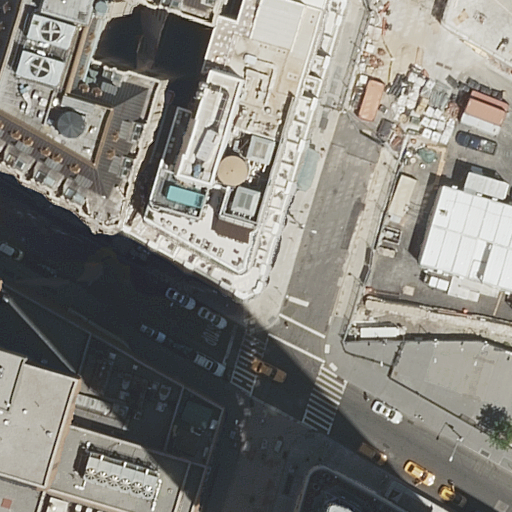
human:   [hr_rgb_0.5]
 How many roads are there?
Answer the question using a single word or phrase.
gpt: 4

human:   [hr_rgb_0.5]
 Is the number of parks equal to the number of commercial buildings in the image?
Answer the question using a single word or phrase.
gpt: no

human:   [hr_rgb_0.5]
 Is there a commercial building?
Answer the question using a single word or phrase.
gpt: no

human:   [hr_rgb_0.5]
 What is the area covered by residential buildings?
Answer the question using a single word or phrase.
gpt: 4237m2

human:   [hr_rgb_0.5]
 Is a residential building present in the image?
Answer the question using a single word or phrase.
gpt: yes

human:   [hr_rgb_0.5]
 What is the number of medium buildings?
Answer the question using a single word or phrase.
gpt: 1

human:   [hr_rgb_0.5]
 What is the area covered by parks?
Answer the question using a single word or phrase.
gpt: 202m2

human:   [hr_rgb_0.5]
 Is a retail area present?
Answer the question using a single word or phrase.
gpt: yes

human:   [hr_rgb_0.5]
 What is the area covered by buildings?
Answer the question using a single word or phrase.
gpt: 4237m2

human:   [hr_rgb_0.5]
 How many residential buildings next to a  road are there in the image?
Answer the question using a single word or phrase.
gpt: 4

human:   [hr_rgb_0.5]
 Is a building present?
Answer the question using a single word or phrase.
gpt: yes

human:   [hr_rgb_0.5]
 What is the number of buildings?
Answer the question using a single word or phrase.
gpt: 4

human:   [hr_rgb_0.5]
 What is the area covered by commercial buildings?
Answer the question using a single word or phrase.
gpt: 0m2

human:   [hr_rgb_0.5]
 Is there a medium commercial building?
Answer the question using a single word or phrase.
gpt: no

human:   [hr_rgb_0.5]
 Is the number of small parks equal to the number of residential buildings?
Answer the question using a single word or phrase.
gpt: no

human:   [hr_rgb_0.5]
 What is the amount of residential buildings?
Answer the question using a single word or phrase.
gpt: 4

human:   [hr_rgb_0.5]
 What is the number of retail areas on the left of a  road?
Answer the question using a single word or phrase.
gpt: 0

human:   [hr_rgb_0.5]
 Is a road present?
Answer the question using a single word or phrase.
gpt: yes

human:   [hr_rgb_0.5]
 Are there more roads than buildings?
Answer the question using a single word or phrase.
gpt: no

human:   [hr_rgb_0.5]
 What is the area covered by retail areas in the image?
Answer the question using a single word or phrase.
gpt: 0m2

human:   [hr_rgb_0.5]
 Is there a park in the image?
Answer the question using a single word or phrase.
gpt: yes

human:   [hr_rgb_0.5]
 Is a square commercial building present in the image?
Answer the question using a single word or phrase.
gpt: no

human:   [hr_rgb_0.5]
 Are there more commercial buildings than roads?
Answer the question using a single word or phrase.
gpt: no

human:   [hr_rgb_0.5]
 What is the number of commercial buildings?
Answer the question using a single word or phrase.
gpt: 0

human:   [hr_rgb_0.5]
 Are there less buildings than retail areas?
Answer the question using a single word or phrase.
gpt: no

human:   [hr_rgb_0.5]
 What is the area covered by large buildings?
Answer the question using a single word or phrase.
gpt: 4128m2

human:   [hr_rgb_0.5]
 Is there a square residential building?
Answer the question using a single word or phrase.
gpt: no

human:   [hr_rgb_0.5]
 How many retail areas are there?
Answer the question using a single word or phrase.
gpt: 1

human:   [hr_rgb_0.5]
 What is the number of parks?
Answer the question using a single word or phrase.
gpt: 2

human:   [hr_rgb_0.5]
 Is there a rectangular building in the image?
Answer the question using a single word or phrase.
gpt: yes

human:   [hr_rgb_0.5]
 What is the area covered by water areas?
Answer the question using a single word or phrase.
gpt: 0m2

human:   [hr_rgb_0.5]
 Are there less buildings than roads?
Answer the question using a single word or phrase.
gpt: no

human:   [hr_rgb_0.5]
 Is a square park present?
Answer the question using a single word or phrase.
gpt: no

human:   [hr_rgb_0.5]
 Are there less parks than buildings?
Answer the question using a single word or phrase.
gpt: yes

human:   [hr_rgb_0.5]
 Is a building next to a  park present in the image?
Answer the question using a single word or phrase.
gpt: yes

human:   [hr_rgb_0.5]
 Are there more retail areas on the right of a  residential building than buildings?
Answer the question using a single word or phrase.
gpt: no

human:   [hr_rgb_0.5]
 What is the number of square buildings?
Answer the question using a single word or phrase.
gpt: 0

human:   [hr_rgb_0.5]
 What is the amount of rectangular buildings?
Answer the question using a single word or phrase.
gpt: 1

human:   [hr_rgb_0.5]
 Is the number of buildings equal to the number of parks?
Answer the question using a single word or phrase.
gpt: no

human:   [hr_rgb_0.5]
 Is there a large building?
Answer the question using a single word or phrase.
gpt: yes

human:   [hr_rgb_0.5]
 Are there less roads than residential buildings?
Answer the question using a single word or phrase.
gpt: no

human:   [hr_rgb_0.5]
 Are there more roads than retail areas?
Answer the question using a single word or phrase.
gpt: yes

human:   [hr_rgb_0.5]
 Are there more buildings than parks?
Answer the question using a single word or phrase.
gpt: yes

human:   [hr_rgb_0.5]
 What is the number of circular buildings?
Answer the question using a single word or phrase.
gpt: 0

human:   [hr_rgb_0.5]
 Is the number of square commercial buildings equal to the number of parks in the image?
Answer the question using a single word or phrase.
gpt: no

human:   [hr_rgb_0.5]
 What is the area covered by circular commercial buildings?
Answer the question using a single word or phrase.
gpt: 0m2

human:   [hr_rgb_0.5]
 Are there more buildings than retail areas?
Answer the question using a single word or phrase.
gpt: yes

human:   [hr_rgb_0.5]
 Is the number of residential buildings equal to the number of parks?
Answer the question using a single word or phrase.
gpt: no

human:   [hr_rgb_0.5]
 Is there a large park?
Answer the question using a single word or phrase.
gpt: no

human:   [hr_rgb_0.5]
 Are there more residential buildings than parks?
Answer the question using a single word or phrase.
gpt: yes

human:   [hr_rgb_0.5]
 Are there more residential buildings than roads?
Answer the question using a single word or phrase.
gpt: no

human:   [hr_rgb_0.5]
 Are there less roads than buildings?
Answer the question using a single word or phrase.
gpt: no

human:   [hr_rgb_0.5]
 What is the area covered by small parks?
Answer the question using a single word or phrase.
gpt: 5m2

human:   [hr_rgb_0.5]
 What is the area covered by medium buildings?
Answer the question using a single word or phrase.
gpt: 109m2

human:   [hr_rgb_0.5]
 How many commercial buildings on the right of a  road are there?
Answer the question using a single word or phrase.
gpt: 0

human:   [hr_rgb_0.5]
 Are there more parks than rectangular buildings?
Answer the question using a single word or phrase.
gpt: yes

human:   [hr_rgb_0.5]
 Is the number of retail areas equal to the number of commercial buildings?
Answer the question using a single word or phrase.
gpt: no

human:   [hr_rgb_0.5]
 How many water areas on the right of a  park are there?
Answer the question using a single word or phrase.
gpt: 0

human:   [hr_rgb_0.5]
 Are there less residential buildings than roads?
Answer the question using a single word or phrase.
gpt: no

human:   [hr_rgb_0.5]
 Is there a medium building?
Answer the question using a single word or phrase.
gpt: yes

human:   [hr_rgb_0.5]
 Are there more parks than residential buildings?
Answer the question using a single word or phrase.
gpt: no

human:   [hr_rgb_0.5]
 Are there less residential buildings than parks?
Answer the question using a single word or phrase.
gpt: no

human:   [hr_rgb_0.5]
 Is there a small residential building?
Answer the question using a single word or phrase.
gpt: no

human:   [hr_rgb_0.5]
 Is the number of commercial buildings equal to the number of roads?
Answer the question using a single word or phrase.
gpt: no